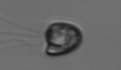
Label: flagellate_morphotype1